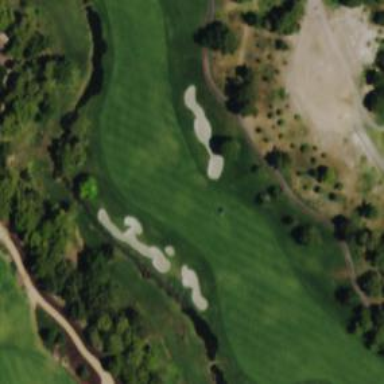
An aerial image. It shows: Rough area on grassy golf course.